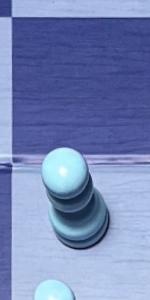
Label: Pawn_White